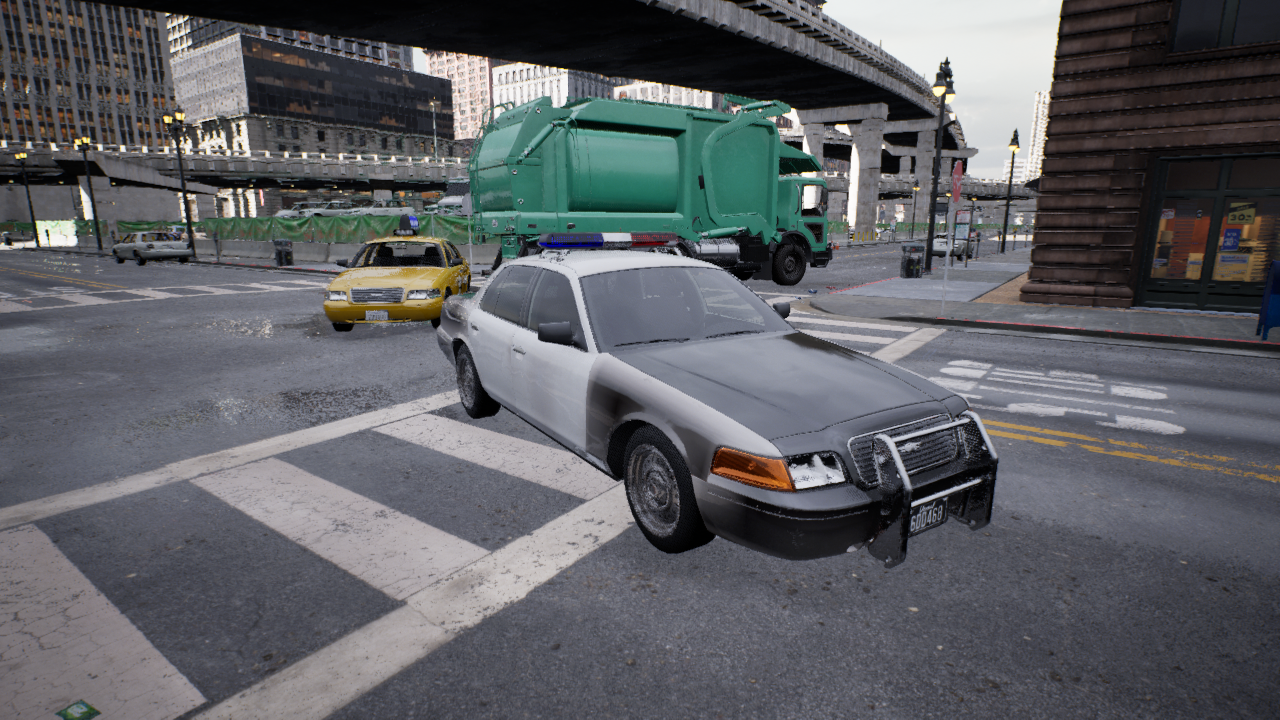
Venue: intersection
Lighting: clear day
Vehicle rig: sedan